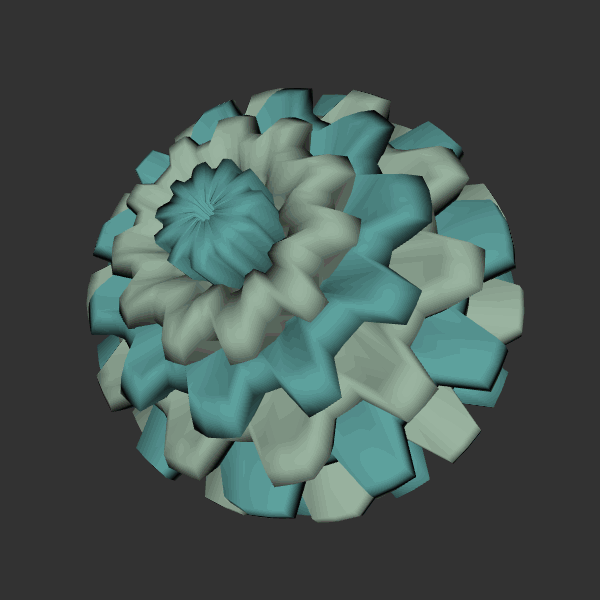
Background: dark